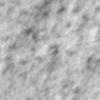
Label: no_change